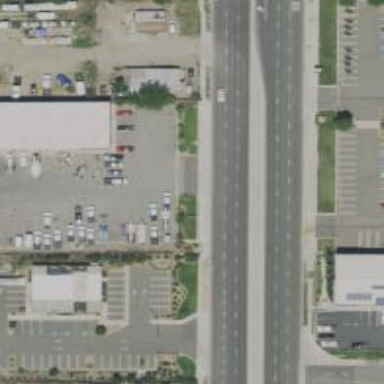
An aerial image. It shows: Primary highway with separate asphalt sidewalk.